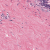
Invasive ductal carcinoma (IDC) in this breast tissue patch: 0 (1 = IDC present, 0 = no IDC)